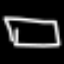
Label: square